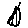
Label: triangle